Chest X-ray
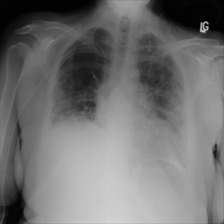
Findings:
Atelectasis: negative
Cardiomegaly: negative
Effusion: negative
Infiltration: negative
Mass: negative
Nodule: negative
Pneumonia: negative
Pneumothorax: negative
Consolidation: negative
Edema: negative
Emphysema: negative
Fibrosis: negative
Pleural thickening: negative
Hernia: negative